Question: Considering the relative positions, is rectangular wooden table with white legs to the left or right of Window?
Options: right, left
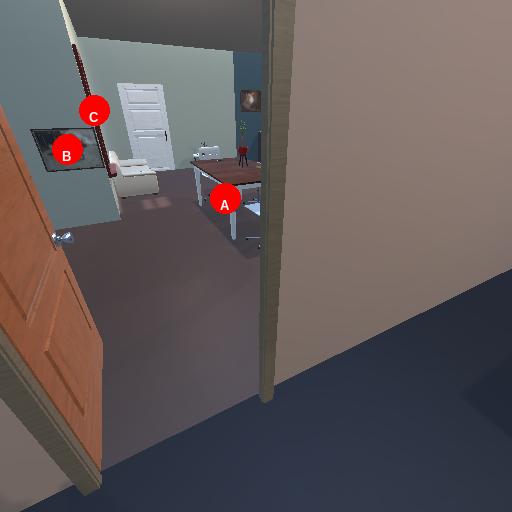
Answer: right